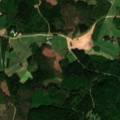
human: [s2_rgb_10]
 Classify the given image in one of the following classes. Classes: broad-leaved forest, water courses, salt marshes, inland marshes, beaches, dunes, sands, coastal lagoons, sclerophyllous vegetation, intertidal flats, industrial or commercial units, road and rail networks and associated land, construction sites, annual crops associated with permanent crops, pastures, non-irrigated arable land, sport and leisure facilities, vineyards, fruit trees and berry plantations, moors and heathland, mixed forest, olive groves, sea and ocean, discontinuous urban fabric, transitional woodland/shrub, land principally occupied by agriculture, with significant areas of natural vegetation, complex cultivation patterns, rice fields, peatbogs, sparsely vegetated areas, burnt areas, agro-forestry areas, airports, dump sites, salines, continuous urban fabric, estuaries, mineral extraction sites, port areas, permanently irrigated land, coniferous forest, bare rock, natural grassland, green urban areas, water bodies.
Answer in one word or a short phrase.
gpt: non-irrigated arable land, land principally occupied by agriculture, with significant areas of natural vegetation, coniferous forest, mixed forest, transitional woodland/shrub